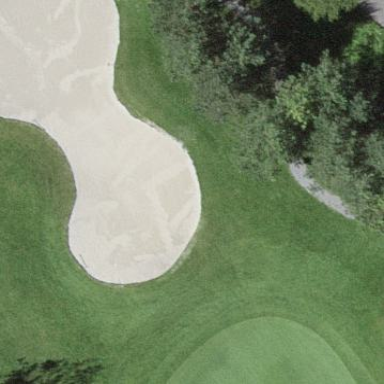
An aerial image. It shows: Golf bunker.